Question: I want to store access token in session and if session is store then set accessToken and get the current user using Google OAuth..
I got the code from <URL>. build on build it war file and paste in tomcat.
<URL>
Code Work perfectly. i dont know how to get access token from google response code.
when i click om button it redirects to google oauth and after redirect to my callback url it response like
'''
https://localhost:8080/oauth/index.jsp?state=google&code=4/P7q7W91a-oMsCeLvIaQm6bTrgtp7
'''
from that code behalf if fetches the user information. but i need to store the access token which extract from that code. I got the reference from Google developers site but i can't figure out how to extract access token from that code and refresh access token to extend the token expiration.
or any other reference / tutorial for google o-auth that build on java web based plz share.
<URL>

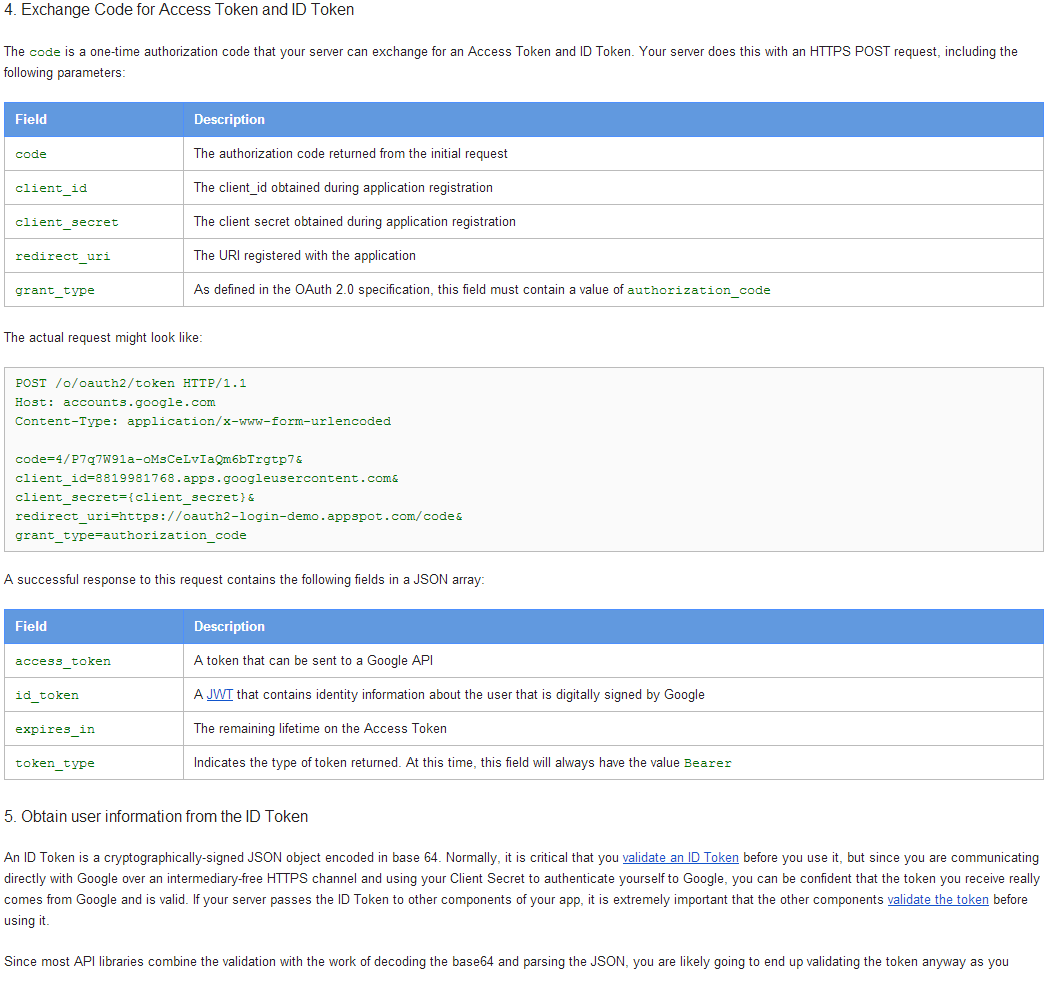
Answer: You can extract the 'access_token' and 'expires_in' from the returned GoogleTokenResponse, e.g., 'GoogleTokenResponse#getAccessToken()'.
Take a look at <URL>.